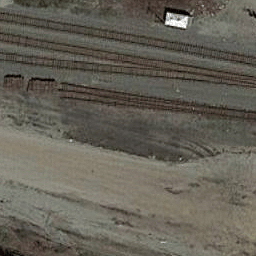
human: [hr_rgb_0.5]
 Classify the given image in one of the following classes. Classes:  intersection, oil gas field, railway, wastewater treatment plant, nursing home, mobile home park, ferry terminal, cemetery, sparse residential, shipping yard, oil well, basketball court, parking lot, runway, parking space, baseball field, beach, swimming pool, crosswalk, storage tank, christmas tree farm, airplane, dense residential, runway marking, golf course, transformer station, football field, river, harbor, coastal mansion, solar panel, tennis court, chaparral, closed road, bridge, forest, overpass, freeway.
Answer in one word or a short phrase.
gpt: railway